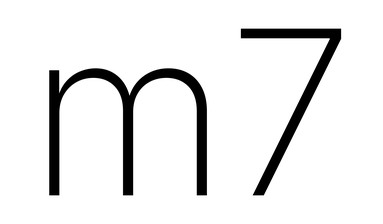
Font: Inter_ExtraLight